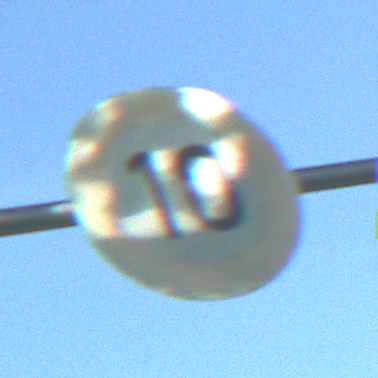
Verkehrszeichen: Geschwindigkeit10
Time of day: MorningAfternoon
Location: Outdoor (Nature)
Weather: Clear
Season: NotSpecified
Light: Natural